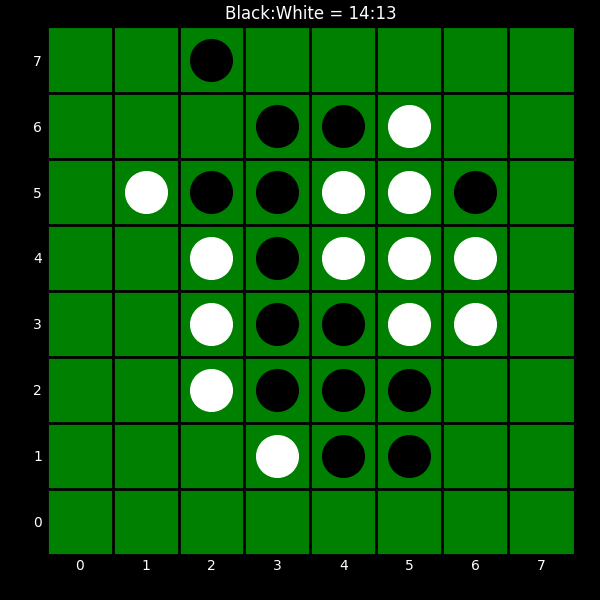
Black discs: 14
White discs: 13